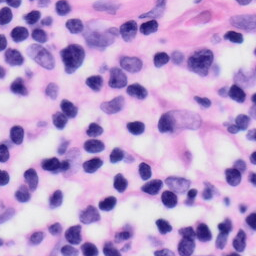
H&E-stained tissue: Skin